Field crop: maize
Growth stage: 1
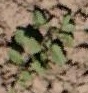
Species: convolvulus